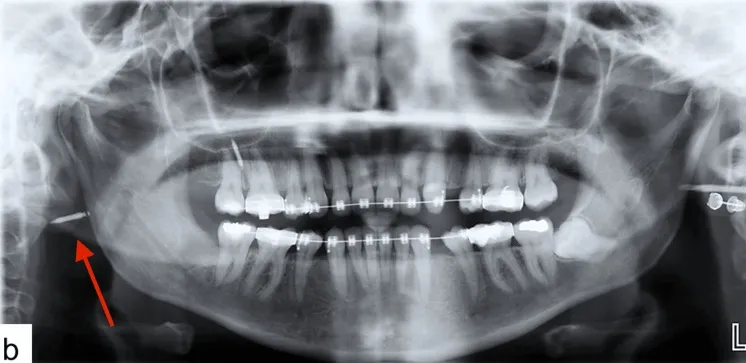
OPG taken after dislodgement of the mini-screw showing extraction socket of tooth 48 and mini-screw displaced into the soft tissues posterior to the ramus of the right mandible.
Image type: radiology (x_ray)